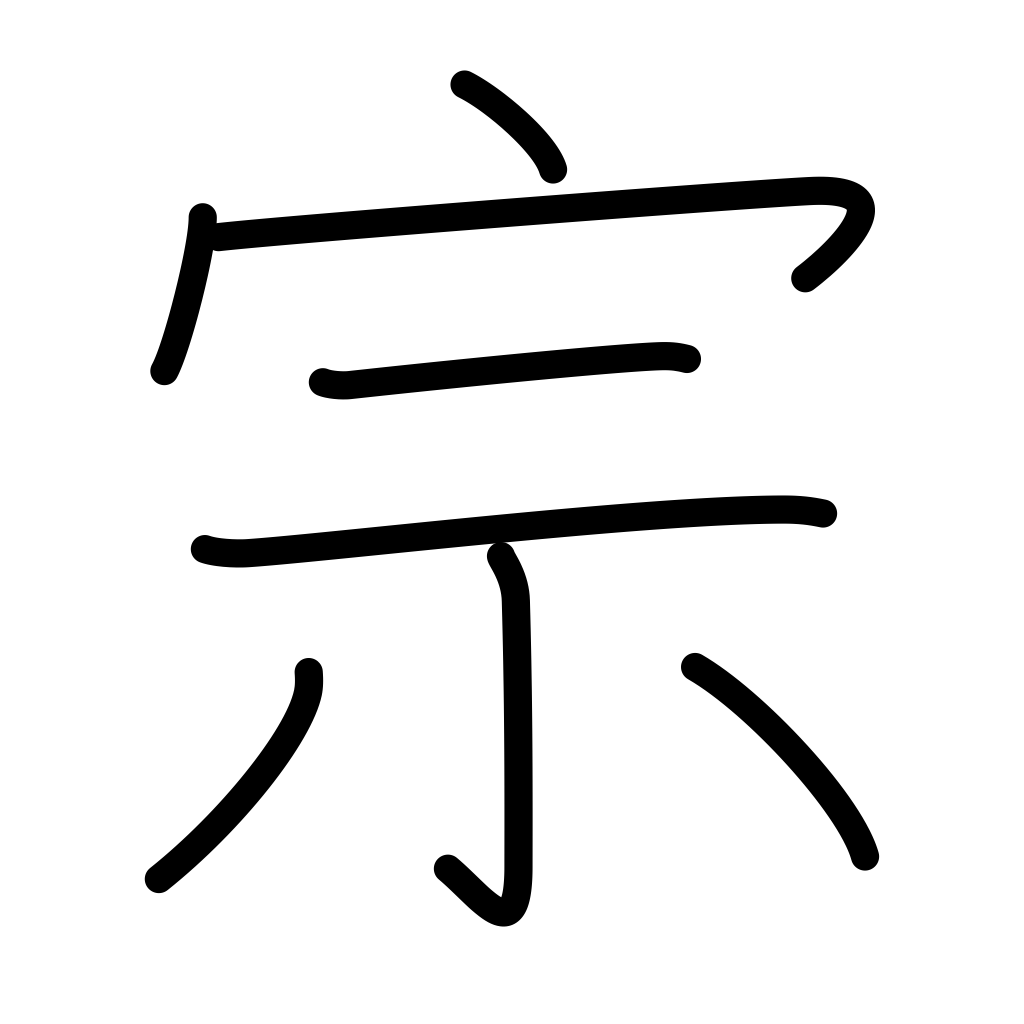
Meaning: religion, sect, denomination, main point, origin, essence